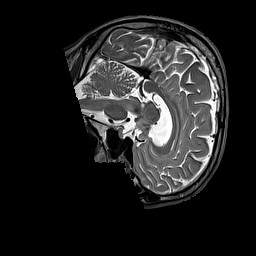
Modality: T2w
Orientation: sagittal
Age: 58
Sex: male
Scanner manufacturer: siemens
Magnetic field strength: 3 T
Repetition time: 3.2 s
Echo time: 0.212 s